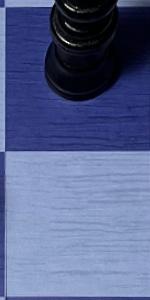
Label: Empty